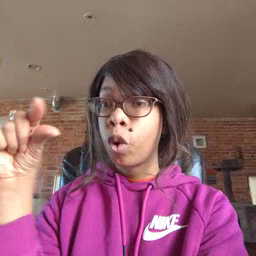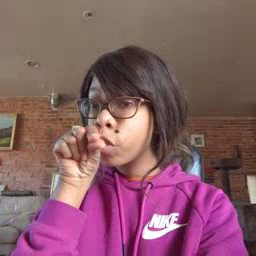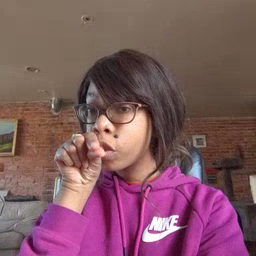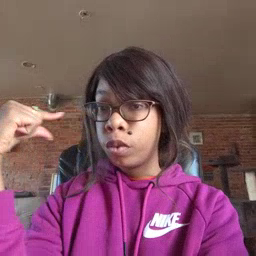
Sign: goose